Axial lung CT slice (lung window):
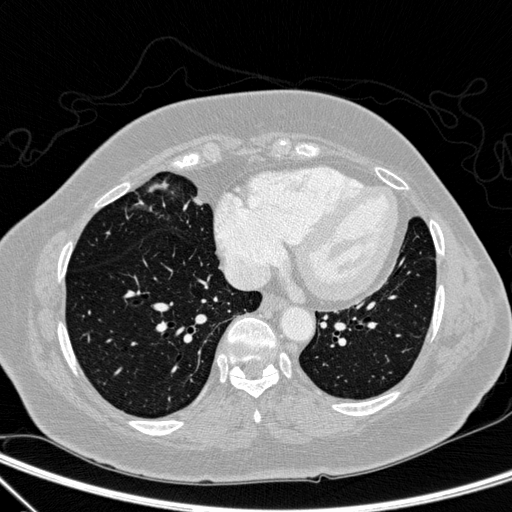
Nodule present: no